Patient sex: M
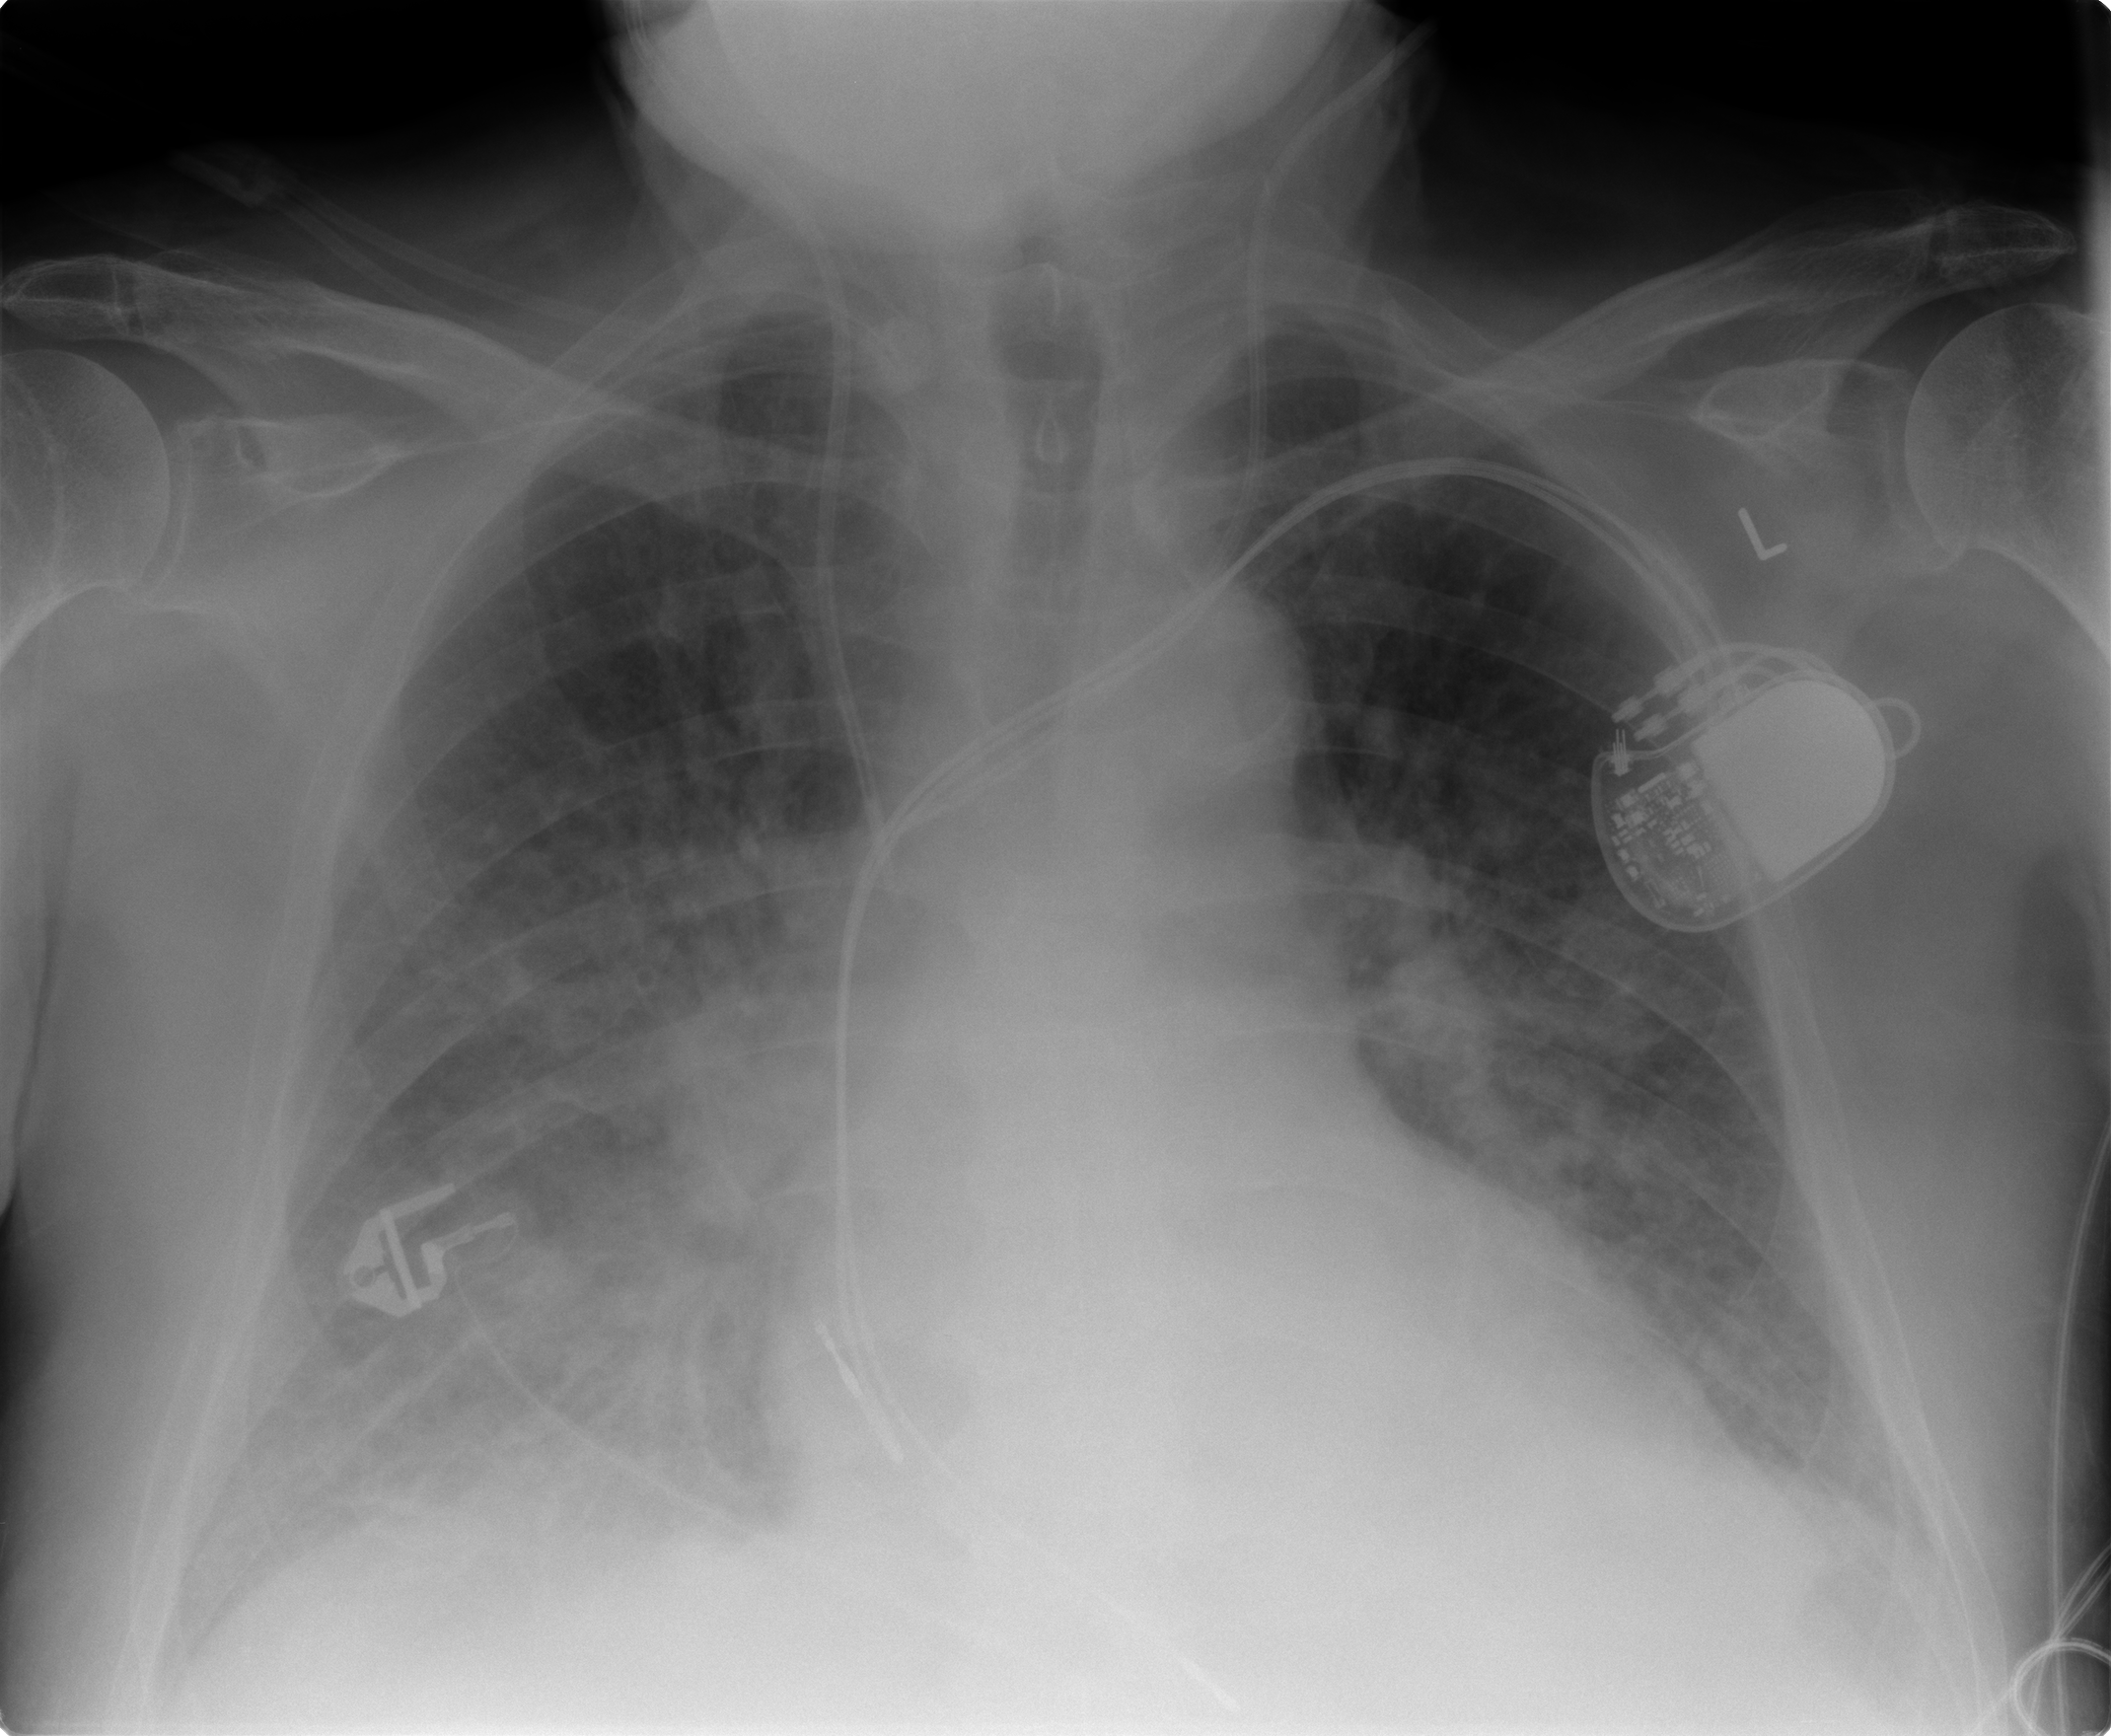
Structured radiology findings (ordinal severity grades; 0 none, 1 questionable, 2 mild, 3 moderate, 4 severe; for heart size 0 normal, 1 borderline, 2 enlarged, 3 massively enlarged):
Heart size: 2
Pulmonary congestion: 3
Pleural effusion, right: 0
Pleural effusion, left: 0
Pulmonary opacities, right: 3
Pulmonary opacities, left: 3
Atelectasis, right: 2
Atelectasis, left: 1